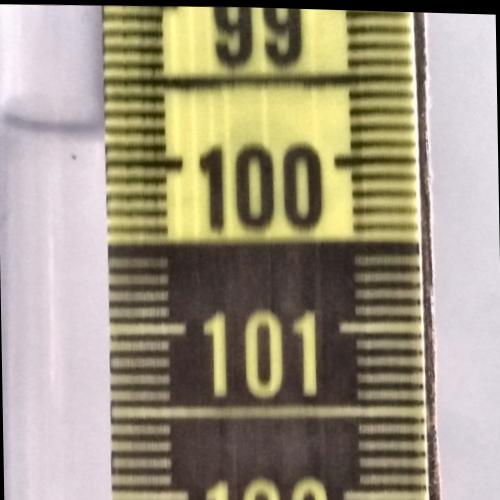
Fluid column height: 99.8 cm